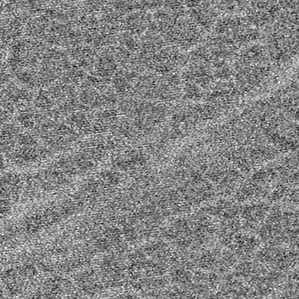
Label: frost